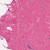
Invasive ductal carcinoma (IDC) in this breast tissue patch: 0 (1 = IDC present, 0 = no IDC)